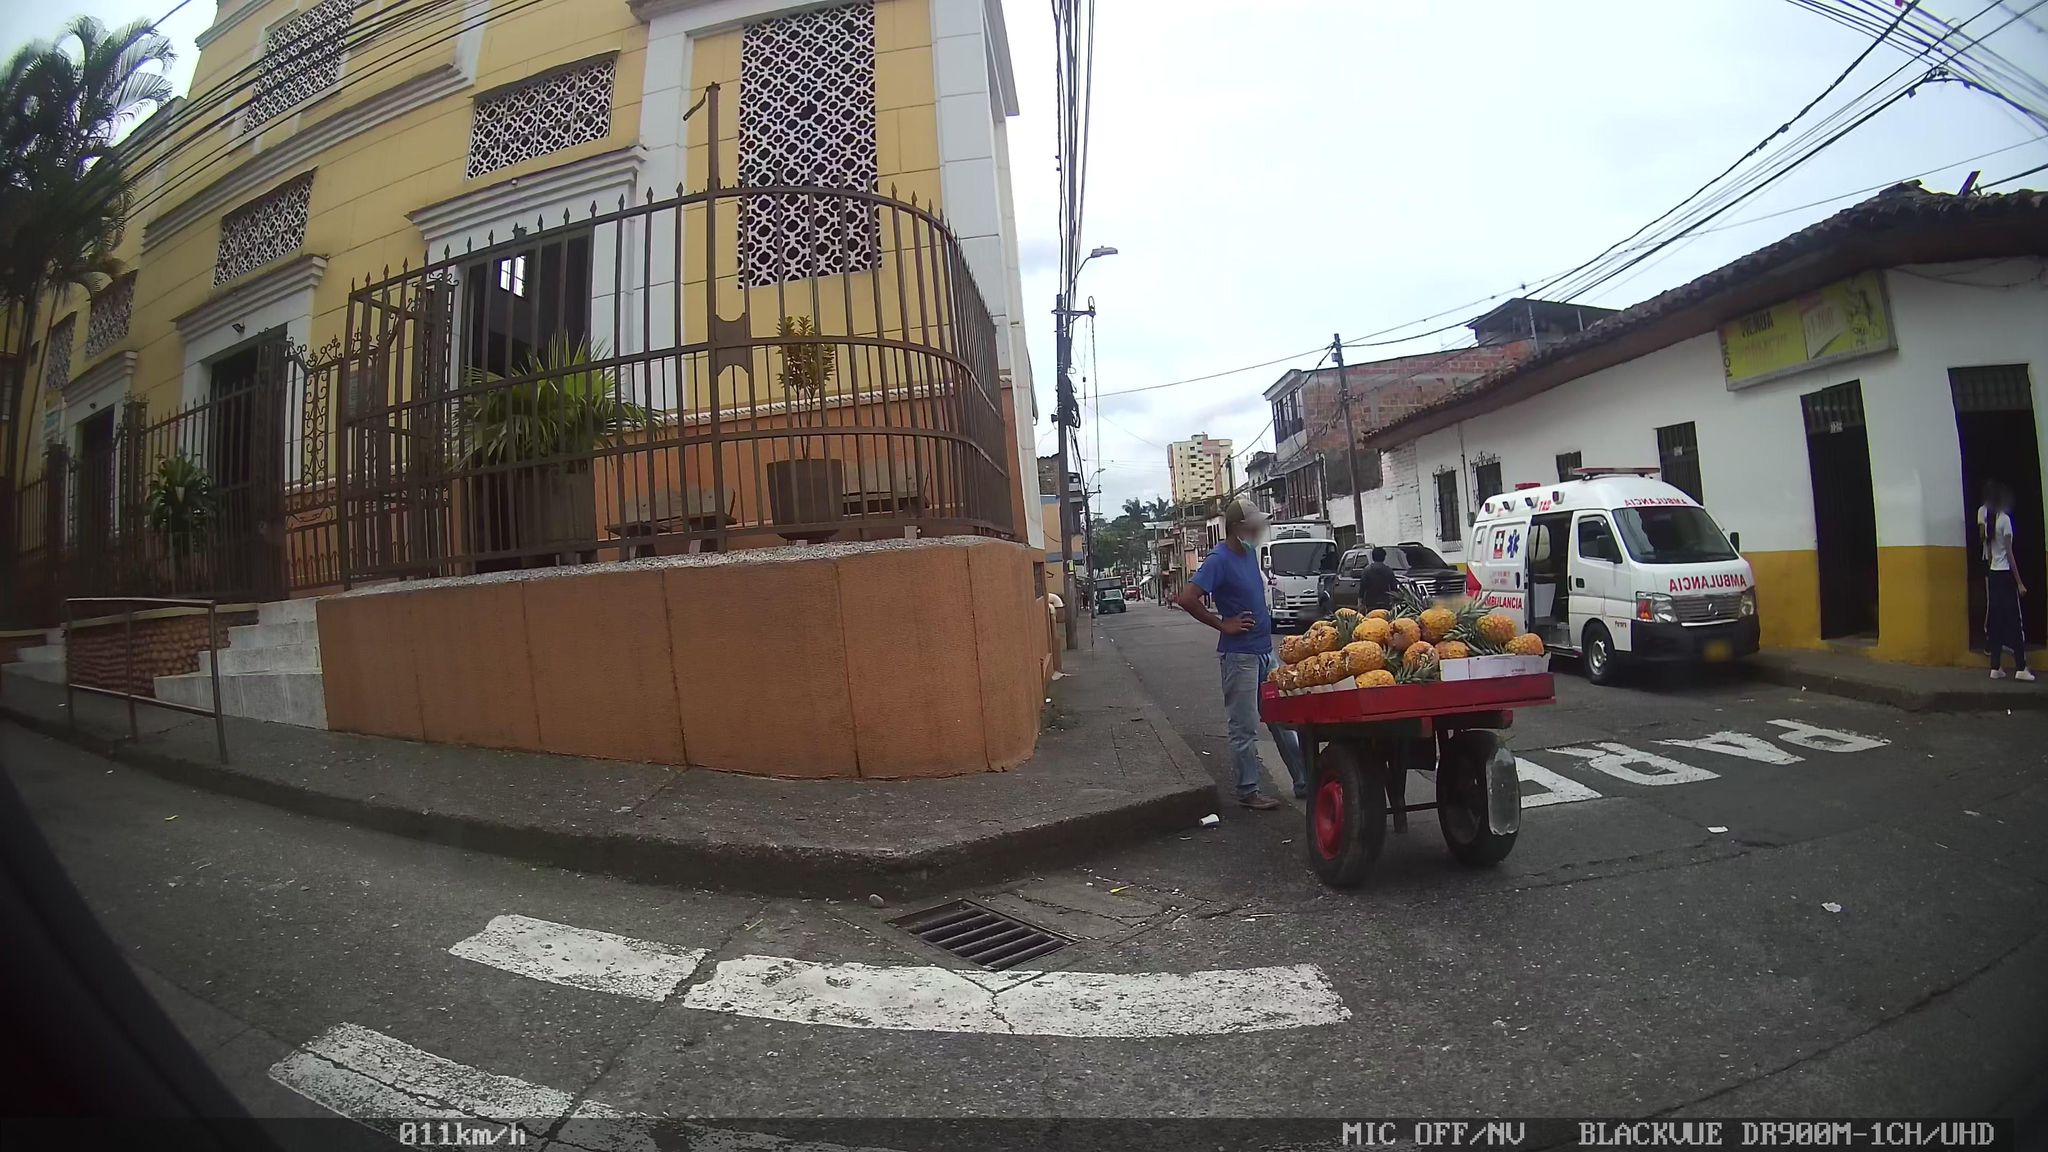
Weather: clear
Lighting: day
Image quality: good
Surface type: walking surface
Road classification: secondary
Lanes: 2
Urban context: urban centre
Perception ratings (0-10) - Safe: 3.28, Lively: 4.77, Beautiful: 1.64, Boring: 3.55, Depressing: 7.63, Wealthy: 0.56